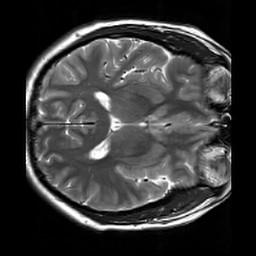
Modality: T2w
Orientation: axial
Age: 28
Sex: male
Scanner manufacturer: siemens
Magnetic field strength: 3 T
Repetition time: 7 s
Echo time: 0.09 s